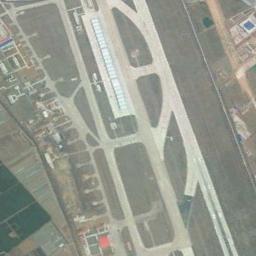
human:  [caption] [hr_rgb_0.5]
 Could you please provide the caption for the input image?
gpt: There are many runways of different lengths .

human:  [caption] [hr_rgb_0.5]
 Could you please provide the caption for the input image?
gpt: Some runways go through the lawn and some buildings are next to the runway .

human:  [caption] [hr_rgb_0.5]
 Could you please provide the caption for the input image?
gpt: The runway is on the grass next to some houses and farmland .

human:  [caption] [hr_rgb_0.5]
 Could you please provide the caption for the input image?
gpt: Numerous complex, Staggered runways are lined with brown, Bare ground, With many buildings next to the runway .

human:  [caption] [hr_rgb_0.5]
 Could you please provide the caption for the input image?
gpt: There are some buildings beside the runway .